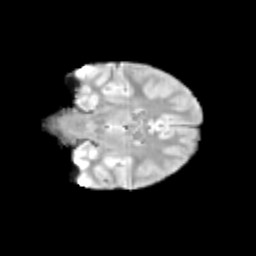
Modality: T2w
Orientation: coronal
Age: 11
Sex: male
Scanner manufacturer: siemens
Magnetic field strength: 3 T
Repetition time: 3.8 s
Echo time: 0.07 s